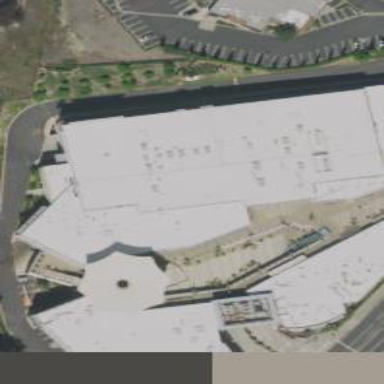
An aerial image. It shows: Retail building designated as mall.